Question:
As it is visible in the above image , when the Navigation Drawers slides open , the content present in the Tab overlaps over it
-- The Fragment that is shown in the Tab
'''
import android.os.Bundle;
import android.support.v4.app.Fragment;
import android.view.LayoutInflater;
import android.view.View;
import android.view.ViewGroup;
public class Fragment2 extends Fragment{
@Override
public View onCreateView(LayoutInflater inflater, ViewGroup container, Bundle savedInstanceState) {
View v = inflater.inflate(R.layout.fragment2, null);
v.setTag("artist");
return v;
}
}
'''
-- The XML inflated by the above Fragment
'''
<?xml version="1.0" encoding="utf-8"?>
<LinearLayout xmlns:android="http://schemas.android.com/apk/res/android"
android:layout_width="match_parent"
android:layout_height="match_parent"
android:orientation="vertical" >
<TextView
android:layout_width="wrap_content"
android:layout_height="wrap_content"
android:text="There"
android:layout_marginTop="100dp"
android:layout_gravity="center_horizontal"
/>
<ToggleButton
android:id="@+id/toggleButton1"
android:layout_width="wrap_content"
android:layout_height="wrap_content"
android:text="ToggleButton" />
<TextView
android:id="@+id/textView1"
android:layout_width="wrap_content"
android:layout_height="wrap_content"
android:text="Large Text"
android:textAppearance="?android:attr/textAppearanceLarge" />
</LinearLayout>
'''
--Containing the ActionBar and the Navigation Drawer (This code is from the <URL>
'''
import java.util.List;
import android.app.Activity;
import android.content.Context;
import android.content.Intent;
import android.os.Bundle;
import android.support.v4.app.ActionBarDrawerToggle;
import android.support.v4.app.Fragment;
import android.support.v4.app.FragmentTransaction;
import android.support.v4.view.MenuItemCompat;
import android.support.v4.widget.DrawerLayout;
import android.support.v7.app.ActionBar;
import android.support.v7.app.ActionBar.Tab;
import android.support.v7.app.ActionBarActivity;
import android.support.v7.widget.SearchView;
import android.support.v7.widget.SearchView.OnQueryTextListener;
import android.support.v7.widget.ShareActionProvider;
import android.view.LayoutInflater;
import android.view.Menu;
import android.view.MenuItem;
import android.view.View;
import android.view.ViewGroup;
import android.view.inputmethod.InputMethodManager;
import android.widget.ArrayAdapter;
import android.widget.BaseAdapter;
import android.widget.ImageView;
import android.widget.ListView;
import android.widget.TextView;
import android.widget.Toast;
public class MainActivity extends ActionBarActivity implements OnQueryTextListener {
private ActionBar actionBar;
private ActionBarDrawerToggle mDrawerToggle;
private ShareActionProvider mShareActionProvider;
@Override
protected void onCreate(Bundle savedInstanceState) {
super.onCreate(savedInstanceState);
setContentView(R.layout.activity_main);
tab(); // Code related to the Tabs
}
void tab(){
actionBar = getSupportActionBar();
actionBar.setNavigationMode(ActionBar.NAVIGATION_MODE_TABS);
Tab tabA = actionBar.newTab();
tabA.setText("Articles");
tabA.setTabListener(new TabListener(
this, "artist", Fragment1.class));
actionBar.addTab(tabA);
Tab tabB = actionBar.newTab();
tabB.setText("Videos");
tabB.setTabListener(new TabListener(
this, "album", Fragment2.class));
actionBar.addTab(tabB);
String[] mPlanetTitles;
DrawerLayout mDrawerLayout;
ListView mDrawerList;
mPlanetTitles = getResources().getStringArray(R.array.action_list);
mDrawerLayout = (DrawerLayout) findViewById(R.id.drawer_layout);
mDrawerList = (ListView) findViewById(R.id.left_drawer);
// Set the adapter for the list view
mDrawerList.setAdapter(new ArrayAdapter<String>(this,
R.layout.drawer_list_item, mPlanetTitles));
// Set the list's click listener
mDrawerToggle = new ActionBarDrawerToggle(
this, /* host Activity */
mDrawerLayout, /* DrawerLayout object */
R.drawable.abc_ic_ab_back_holo_dark, /* nav drawer icon to replace 'Up' caret */
R.string.abc_action_bar_home_description, /* "open drawer" description */
R.string.abc_activity_chooser_view_see_all /* "close drawer" description */
) {
/** Called when a drawer has settled in a completely closed state. */
public void onDrawerClosed(View view) {
getSupportActionBar().setTitle("Later");
}
/** Called when a drawer has settled in a completely open state. */
public void onDrawerOpened(View drawerView) {
getSupportActionBar().setTitle("Menu");
}
};
// Set the drawer toggle as the DrawerListener
mDrawerLayout.setDrawerListener(mDrawerToggle);
getSupportActionBar().setDisplayHomeAsUpEnabled(true);
}
@Override
public boolean onOptionsItemSelected(MenuItem item) {
//respond to menu item selection
if (mDrawerToggle.onOptionsItemSelected(item)) {
return true;
}
switch (item.getItemId()) {
case R.id.show: finish();
return true;
case R.id.close: finish();
return true;
case R.id.remove: finish();
return true;
case R.id.update: finish();
}
return true;
}
@Override
public boolean onCreateOptionsMenu(Menu menu) {
// Inflate the menu; this adds items to the action bar if it is present.
getMenuInflater().inflate(R.menu.main, menu);
MenuItem searchItem = menu.findItem(R.id.action_search);
SearchView searchView = (SearchView) MenuItemCompat.getActionView(searchItem);
searchView.setOnQueryTextListener(this);
MenuItem shareItem = menu.findItem(R.id.action_share);
mShareActionProvider = (ShareActionProvider)
MenuItemCompat.getActionProvider(shareItem);
mShareActionProvider.setShareIntent(getDefaultIntent());
return true;
}
private Intent getDefaultIntent() {
Intent intent = new Intent(Intent.ACTION_SEND);
intent.setType("*/*");
return intent;
}
@Override
public boolean onQueryTextChange(String arg0) {
// TODO Auto-generated method stub
return false;
}
@Override
public boolean onQueryTextSubmit(String arg0) {
// TODO Auto-generated method stub
Toast.makeText(this, "You searched for : " +arg0, Toast.LENGTH_LONG).show();
InputMethodManager imm = (InputMethodManager) getSystemService(Activity.INPUT_METHOD_SERVICE);
imm.toggleSoftInput(InputMethodManager.HIDE_IMPLICIT_ONLY, 0);
return false;
}
public static class TabListener<T extends Fragment> implements ActionBar.TabListener {
private Fragment mFragment;
private final Activity mActivity;
private final String mTag;
private final Class<T> mClass;
public TabListener(Activity activity, String tag, Class<T> clz) {
mActivity = activity;
mTag = tag;
mClass = clz;
}
public void onTabSelected(Tab tab, FragmentTransaction ft) {
// Check if the fragment is already initialized
if (mFragment == null) {
// If not, instantiate and add it to the activity
mFragment = Fragment.instantiate(mActivity, mClass.getName());
ft.add(android.R.id.content, mFragment, mTag);
} else {
// If it exists, simply attach it in order to show it
ft.attach(mFragment);
}
}
public void onTabUnselected(Tab tab, FragmentTransaction ft) {
if (mFragment != null) {
// Detach the fragment, because another one is being attached
ft.detach(mFragment);
}
}
public void onTabReselected(Tab tab, FragmentTransaction ft) {
// User selected the already selected tab. Usually do nothing.
}
}
}
'''
-- The XML containing the DrawerLayout
'''
<android.support.v4.widget.DrawerLayout
xmlns:android=&quot;http://schemas.android.com/apk/res/android&quot;
android:id=&quot;@+id/drawer_layout&quot;
android:layout_width=&quot;match_parent&quot;
android:layout_height=&quot;match_parent&quot;>
<ListView
android:id="@+id/listView1"
android:layout_width="match_parent"
android:layout_height="match_parent"
>
</ListView>
<ListView android:id="@+id/left_drawer"
android:layout_width="240dp"
android:layout_height="match_parent"
android:layout_gravity="start"
android:choiceMode="singleChoice"
android:divider="@android:color/transparent"
android:dividerHeight="0dp"
android:background="#111"/>
</android.support.v4.widget.DrawerLayout>
'''
Is this a problem with my code, have I missed or overlooked something? Any feedback would be of great help
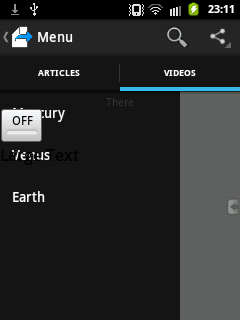
Answer: It's little bit workaround, but since ActionBar Tabs was deprecated in 21 API, you can use tabs in layout (like TabHost). In this case drawer would be shown above tabs.
Code:
'''
TabHost tabHost = (TabHost) findViewById(android.R.id.tabhost);
tabHost.setup();
TabHost.TabSpec tabSpec;
tabSpec = tabHost.newTabSpec("1");
tabSpec.setIndicator("Tab");
tabSpec.setContent(R.id.list_fragment);
tabHost.addTab(tabSpec);
tabHost.setOnTabChangedListener(listener);
'''
And add it on layout:
'''
<TabHost
a:id="@android:id/tabhost"
a:layout_width="match_parent"
a:layout_height="match_parent">
<LinearLayout
a:layout_width="match_parent"
a:layout_height="match_parent"
a:orientation="vertical">
<TabWidget
a:id="@android:id/tabs"
a:layout_width="match_parent"
a:layout_height="wrap_content">
</TabWidget>
<FrameLayout
a:id="@android:id/tabcontent"
a:layout_width="match_parent">
</FrameLayout>
</LinearLayout>
</TabHost>
'''